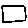
Label: square